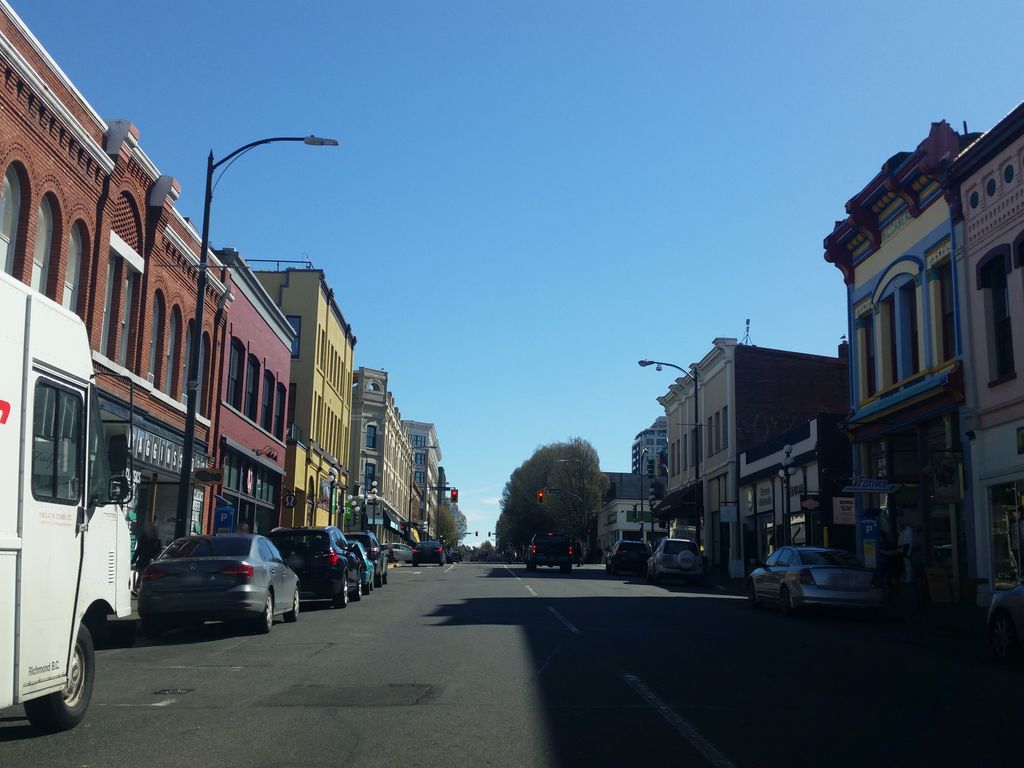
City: victoria